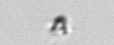
Label: Pyramimonas